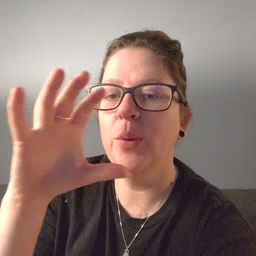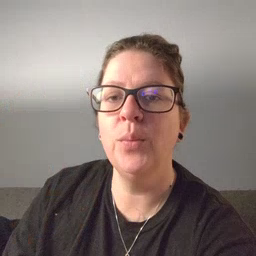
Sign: balloon